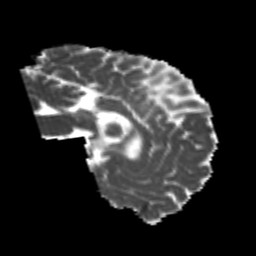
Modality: MD
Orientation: sagittal
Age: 22
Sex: male
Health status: healthy
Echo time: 0.074 s